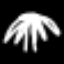
Label: palm tree